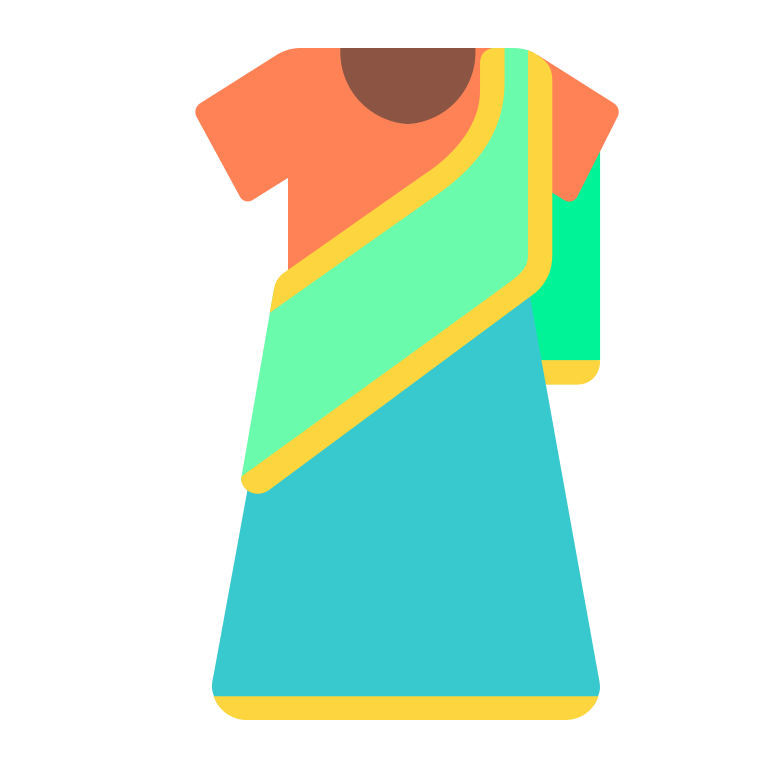
sari flat